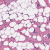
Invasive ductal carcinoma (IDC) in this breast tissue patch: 0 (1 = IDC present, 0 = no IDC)